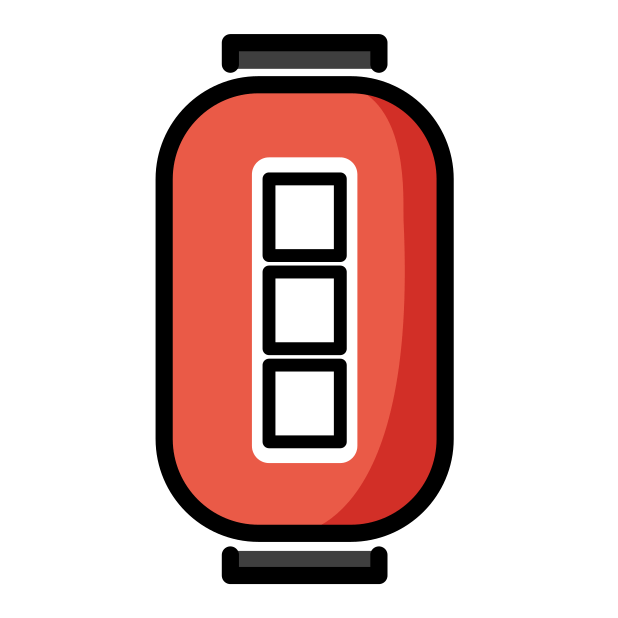
Emoji: 🏮
Name: izakaya lantern
Unicode: 0x1f3ee